Question: When creating charts using Microsoft Charts, I need to get the exact position of the grid on the chart.
<URL> says -- as I understand it -- that this can be achieved with InnerPlotPosition. However, when using this property, I get the following rectangle:
This rectangle seems to scale with the chart size; when resizing the chart, the rectangle shrinks, but still keeps on the outside of the grid on all edges. I have tried both adding and multiplying the sizes with a constant, but no single constant works for all sizes.
So, just to clarify, what I want is the outer black rectangle on the grid. Is there any way to get this?
(I have been thinking of scanning pixels from the edges, and detecting the first black pixel in each direction, but that sounds like a grotty hack.)
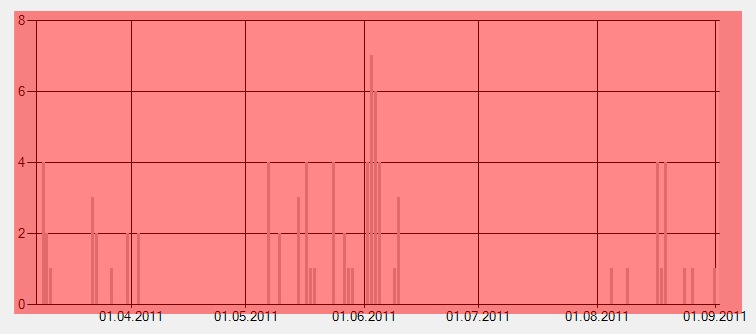
Answer: I finally found a solution that works:
'''
ChartArea a = chart.ChartAreas[0];
double x1 = a.AxisX.ValueToPixelPosition(a.AxisX.Minimum);
double x2 = a.AxisX.ValueToPixelPosition(a.AxisX.Maximum);
double y1 = a.AxisY.ValueToPixelPosition(a.AxisY.Maximum);
double y2 = a.AxisY.ValueToPixelPosition(a.AxisY.Minimum);
'''